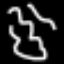
Label: squiggle